【题型】填空题　【知识点】函数　【难度】medium
如图所示，正方形$ABCD$是一块边长为4的工程用料，阴影部分所示是被腐蚀的区域，其余部分完好，曲线$MN$为以$AD$为对称轴的抛物线的一部分，$DM=DN=3$，工人师傅现要从完好的部分中截取一块矩形原料$BQPR$，当其面积有最大值时，$AQ$的长为

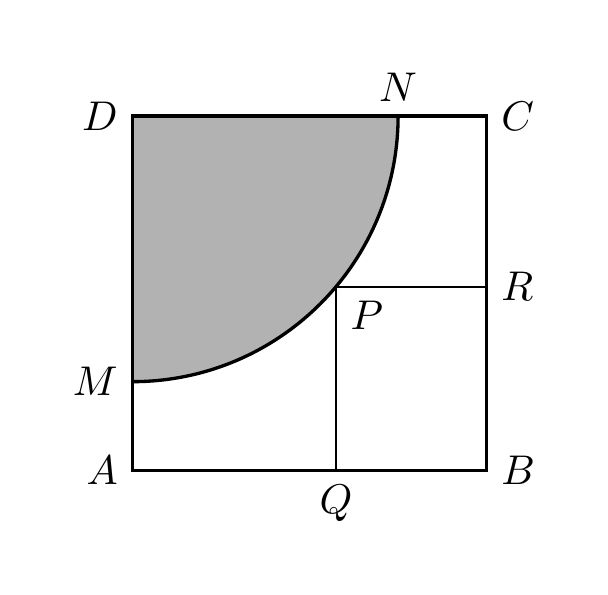
【解答】
\noindent 【答案】$\dfrac{4+\sqrt{7}}{3}$

\vspace{1em}

\noindent 【知识点】利用二次函数模型解决实际问题、面积、体积最大问题

\vspace{1em}

\noindent 【分析】建立平面直角坐标系如图所示，由已知求出抛物线方程，当$AQ \geq 3$时，矩形面积最大时为4，当$0 < AQ < 3$，设$AQ = x(0 < x < 3)$，即可得到$S$关于$x$的函数式，利用求导判断单调性，即可得到最值.

\vspace{1em}

\noindent 【详解】由题知，以A为原点，建立平面直角坐标系，如图，

\noindent 则$M(0,1)$，$N(3,4)$，设$MN$方程为：$y=ax^2+b$，

\noindent 所以$\begin{cases} 0+b=1 \\ 9a+b=4 \end{cases}$，解得$\begin{cases} a=\dfrac{1}{3} \\ b=1 \end{cases}$，$MN$方程为：$y=\dfrac{1}{3}x^2+1$.

\noindent 令矩形$BQPR$面积为$s$.

\noindent 当$AQ \geq 3$时，$S \leq S_{BQRC} = 1 \times 4 = 4$.

\noindent 当$0 < AQ < 3$，设$AQ = x(0 < x < 3)$，则$P\left(x,\dfrac{1}{3}x^2+1\right)$.

\noindent 所以$S=(4-x)\left(\dfrac{1}{3}x^2+1\right)=-\dfrac{1}{3}x^3+\dfrac{4}{3}x^2-x+4$.

\noindent 则$S'=-x^2+\dfrac{8}{3}x-1=-\left(x-\dfrac{4}{3}\right)^2+\dfrac{7}{9}$.

\noindent 令$S'>0$，则$\dfrac{4-\sqrt{7}}{3}<x<\dfrac{4+\sqrt{7}}{3}$，$s$在$\left(\dfrac{4-\sqrt{7}}{3},\dfrac{4+\sqrt{7}}{3}\right)$上递增，

\noindent 令$S'<0$，则$x>\dfrac{4+\sqrt{7}}{3}$或$x<\dfrac{4-\sqrt{7}}{3}$，$s$在$\left(\dfrac{4+\sqrt{7}}{3},+\infty\right),\left(-\infty,\dfrac{4-\sqrt{7}}{3}\right)$上递减，

\noindent 又$0<x<3$，$S(0)=4$，$S\left(\dfrac{4+\sqrt{7}}{3}\right)=\dfrac{344+14\sqrt{7}}{81}>4$.

\noindent 所以当$AQ$的长为$\dfrac{4+\sqrt{7}}{3}$时，该矩形面积最大.

\vspace{2em}

\noindent 故答案为：$\dfrac{4+\sqrt{7}}{3}$

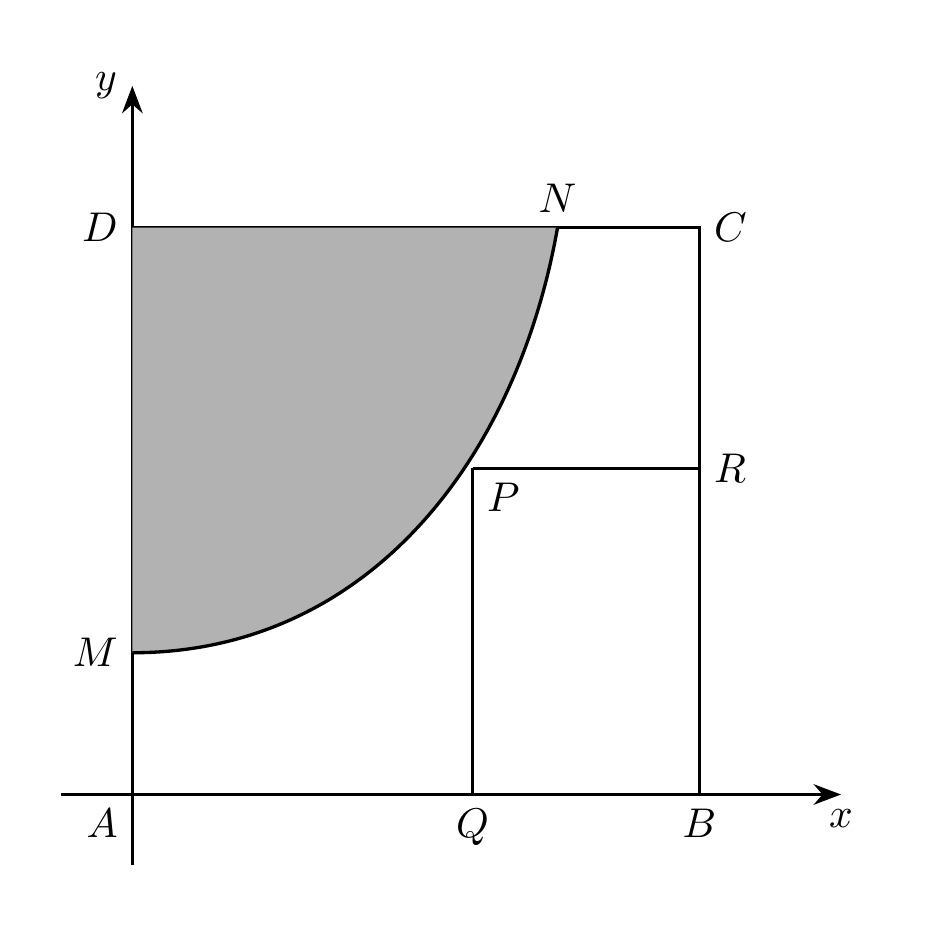